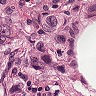
Metastatic tissue present: yes